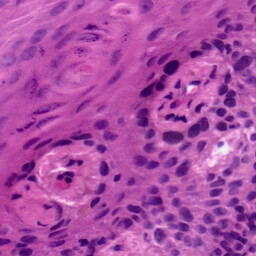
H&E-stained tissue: Skin